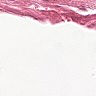
Metastatic tissue present: no